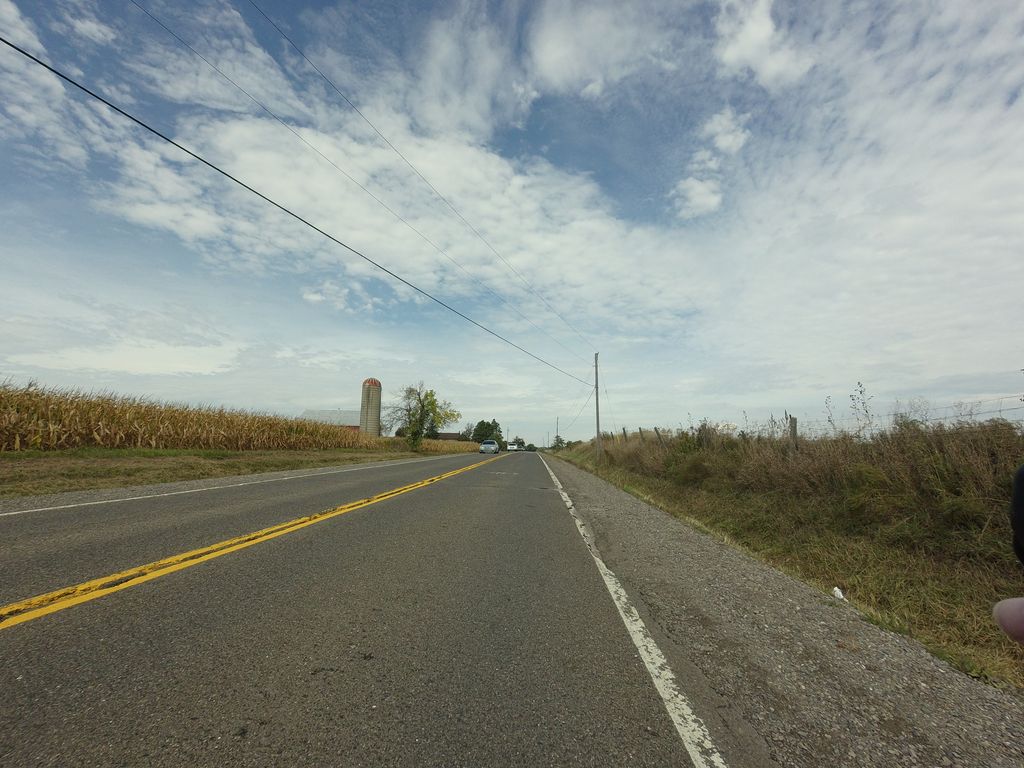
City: hamilton